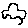
Label: car